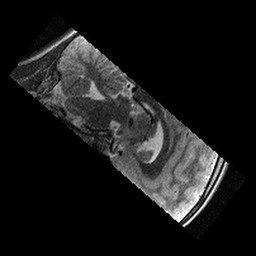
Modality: T2w
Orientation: sagittal
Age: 11
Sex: female
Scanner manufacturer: siemens
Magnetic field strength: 3 T
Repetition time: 9.23 s
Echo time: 0.067 s